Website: home-depot
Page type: delivery-shipping
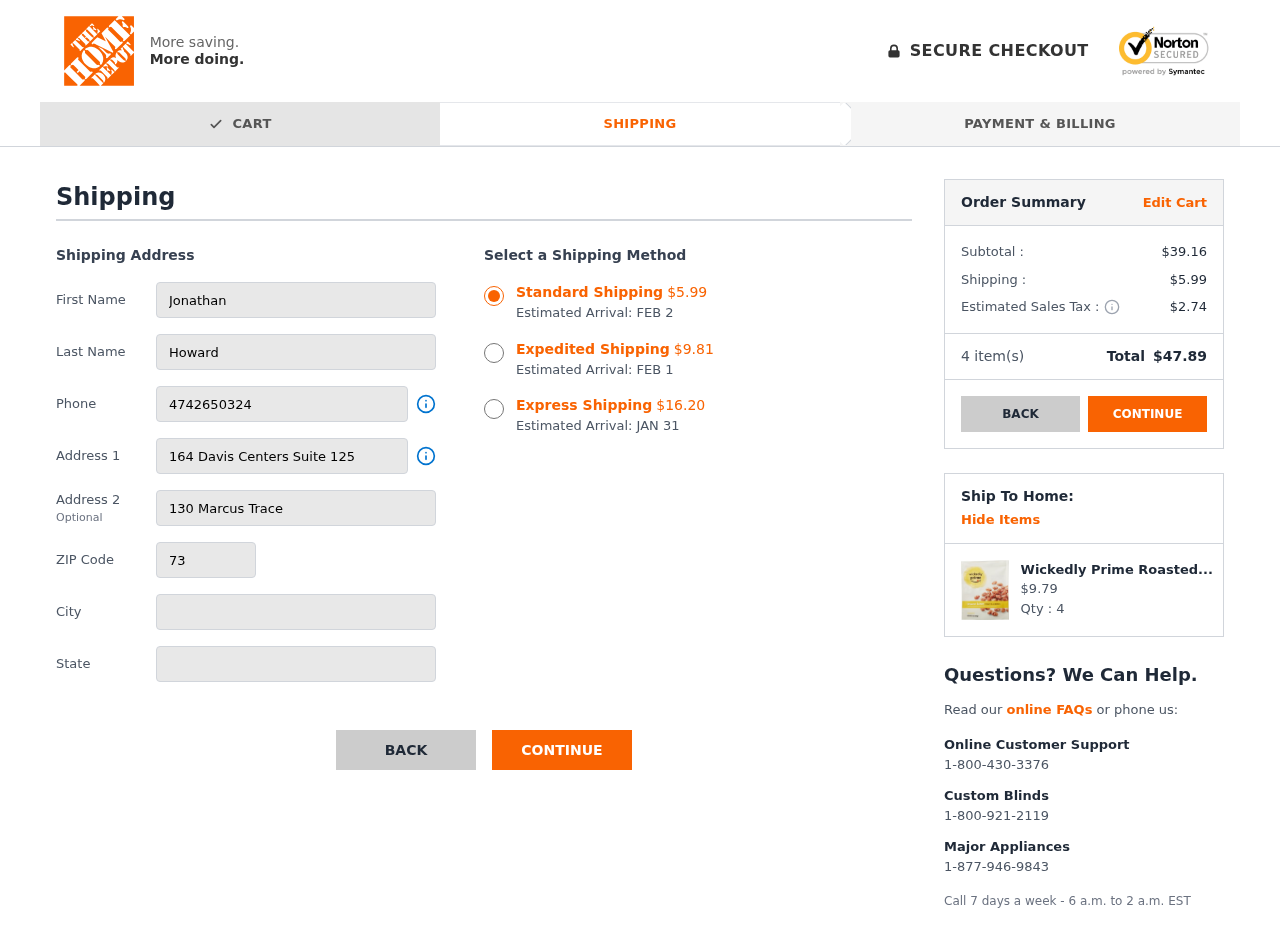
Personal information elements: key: PII_CITY
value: West Connie
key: PII_FIRSTNAME
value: Jonathan
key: PII_LASTNAME
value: Howard
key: PII_PHONE
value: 4742650324
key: PII_POSTCODE
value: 73384
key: PII_STATE
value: New Hampshire
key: PII_STREET
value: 164 Davis Centers Suite 125
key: PII_STREET2
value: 130 Marcus Trace
Product elements: key: PRODUCT1_NAME
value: Wickedly Prime Roasted Almonds, Sesame Honey, 12 Ounce
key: PRODUCT1_PRICE
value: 9.79
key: PRODUCT1_QUANTITY
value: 4
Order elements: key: ORDER_SHIPPING_COST_STANDARD
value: $5.99
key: ORDER_DELIVERY_DATE
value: FEB 2
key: ORDER_SHIPPING_COST_EXPEDITED
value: $9.81
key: ORDER_DELIVERY_DATE_EXPEDITED
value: FEB 1
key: ORDER_SHIPPING_COST_EXPRESS
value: $16.20
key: ORDER_DELIVERY_DATE_EXPRESS
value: JAN 31
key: ORDER_SUBTOTAL
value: $39.16
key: ORDER_SHIPPING_COST
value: $5.99
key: ORDER_TAX
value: $2.74
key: ORDER_NUM_ITEMS
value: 4
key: ORDER_TOTAL
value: $47.89